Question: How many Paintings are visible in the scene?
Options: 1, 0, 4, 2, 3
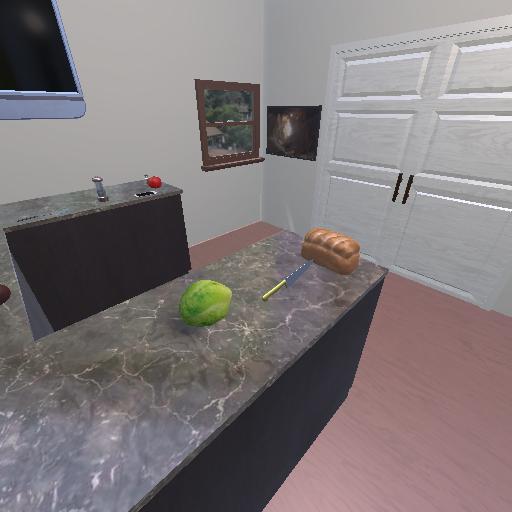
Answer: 1